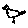
Label: bird